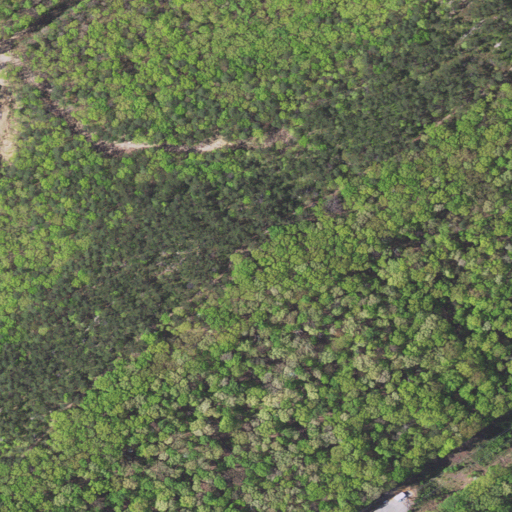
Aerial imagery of ridge(s) in Virginia named Green Ridge containing deciduous forest, evergreen forest, mixed forest, pasture, and open development